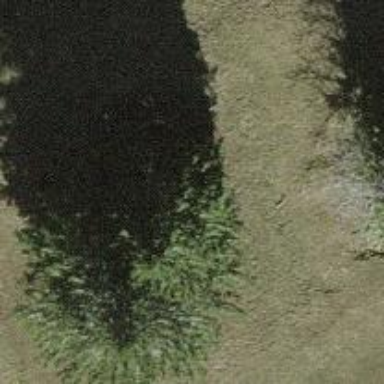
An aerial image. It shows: Agricultural area characterized by evergreen needle-leaved trees.